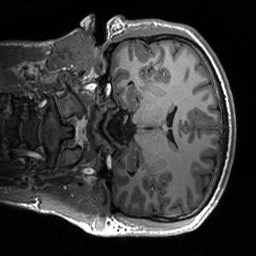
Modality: T1w
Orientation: coronal
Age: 21
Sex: female
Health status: healthy
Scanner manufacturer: siemens
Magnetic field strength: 3 T
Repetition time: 2.53 s
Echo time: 0.00219 s